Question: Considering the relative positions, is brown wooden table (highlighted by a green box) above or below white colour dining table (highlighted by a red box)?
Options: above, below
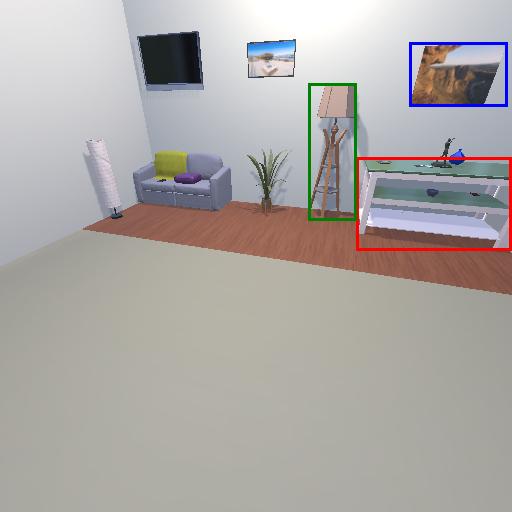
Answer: above